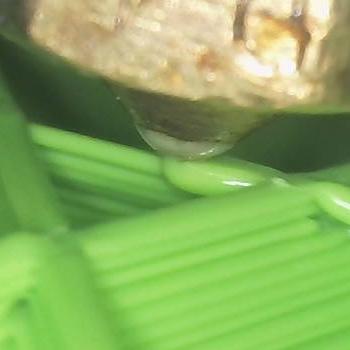
Flow rate: 252%